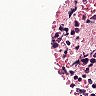
Metastatic tissue present: yes